Question: What I want to achieve is something like this

What I tried so far is the CSS3 multiple background, it worked when I used one corner
See it here: <URL>
But it didn't work when I added more 'backgrounds'
See example here: <URL>
'''
code is too long to post it here, view it on jsfiddle
'''
Is there any suggestion to improve this, or is there a better way to doit?
Thank you
Update: Answer
Here is the background (gradient) I used. <URL>
And here is how I used the code:
HTML
'''
<section class="window">
<div class="win1con">
</div>
</section>
'''
CSS
'''
.window {
width: 100%;
height: 100%;
position: absolute;
overflow: hidden;
}
.win1con {
width: 100%;
height: 100%;
position: absolute;
overflow: hidden;
top: 0%;
/* IE9 SVG, needs conditional override of 'filter' to 'none' */
background: url(data:image/svg+xml;base64,PD94bWwgdmVyc2lvbj0iMS4wIiA/Pgo8c3ZnIHhtbG5zPSJodHRwOi8vd3d3LnczLm9yZy8yMDAwL3N2ZyIgd2lkdGg9IjEwMCUiIGhlaWdodD0iMTAwJSIgdmlld0JveD0iMCAwIDEgMSIgcHJlc2VydmVBc3BlY3RSYXRpbz0ibm9uZSI+CiAgPHJhZGlhbEdyYWRpZW50IGlkPSJncmFkLXVjZ2ctZ2VuZXJhdGVkIiBncmFkaWVudFVuaXRzPSJ1c2VyU3BhY2VPblVzZSIgY3g9IjUwJSIgY3k9IjUwJSIgcj0iNzUlIj4KICAgIDxzdG9wIG9mZnNldD0iNTUlIiBzdG9wLWNvbG9yPSIjMDAwMDAwIiBzdG9wLW9wYWNpdHk9IjAiLz4KICAgIDxzdG9wIG9mZnNldD0iNTglIiBzdG9wLWNvbG9yPSIjMDAwMDAwIiBzdG9wLW9wYWNpdHk9IjAuMDUiLz4KICAgIDxzdG9wIG9mZnNldD0iMTAwJSIgc3RvcC1jb2xvcj0iIzAwMDAwMCIgc3RvcC1vcGFjaXR5PSIwLjgiLz4KICA8L3JhZGlhbEdyYWRpZW50PgogIDxyZWN0IHg9Ii01MCIgeT0iLTUwIiB3aWR0aD0iMTAxIiBoZWlnaHQ9IjEwMSIgZmlsbD0idXJsKCNncmFkLXVjZ2ctZ2VuZXJhdGVkKSIgLz4KPC9zdmc+);
background: -moz-radial-gradient(center, ellipse cover, rgba(0,0,0,0) 55%, rgba(0,0,0,0.05) 58%, rgba(0,0,0,0.8) 100%); /* FF3.6+ */
background: -webkit-gradient(radial, center center, 0px, center center, 100%, color-stop(55%,rgba(0,0,0,0)), color-stop(58%,rgba(0,0,0,0.05)), color-stop(100%,rgba(0,0,0,0.8))); /* Chrome,Safari4+ */
background: -webkit-radial-gradient(center, ellipse cover, rgba(0,0,0,0) 55%,rgba(0,0,0,0.05) 58%,rgba(0,0,0,0.8) 100%); /* Chrome10+,Safari5.1+ */
background: -o-radial-gradient(center, ellipse cover, rgba(0,0,0,0) 55%,rgba(0,0,0,0.05) 58%,rgba(0,0,0,0.8) 100%); /* Opera 12+ */
background: -ms-radial-gradient(center, ellipse cover, rgba(0,0,0,0) 55%,rgba(0,0,0,0.05) 58%,rgba(0,0,0,0.8) 100%); /* IE10+ */
background: radial-gradient(ellipse at center, rgba(0,0,0,0) 55%,rgba(0,0,0,0.05) 58%,rgba(0,0,0,0.8) 100%); /* W3C */
filter: progid:DXImageTransform.Microsoft.gradient( startColorstr='#<PHONE>', endColorstr='#cc000000',GradientType=1 ); /* IE6-8 fallback on horizontal gradient */
top: 0%;
background: url('../images/vntg.jpg');
}
'''
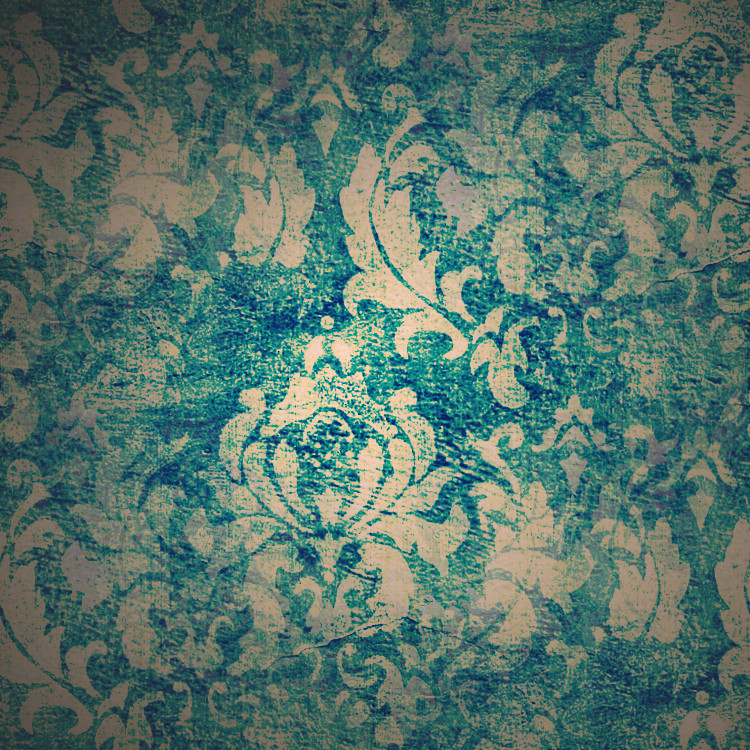
Answer: You can use box-shadow:
'''
background:url('http://i.imgur.com/7TX9BQU.jpg?1?9512');
box-shadow: inset 0px 0px 200px 10px #000;
'''
The key to make this work is the 'inset' value. Tt makes the shadow appear on the inside of the element.
Fiddle: <URL>
info about box-shadow: <URL>